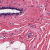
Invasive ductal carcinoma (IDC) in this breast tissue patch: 0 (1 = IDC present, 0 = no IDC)